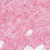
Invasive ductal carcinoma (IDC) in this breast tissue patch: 0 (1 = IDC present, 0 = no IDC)